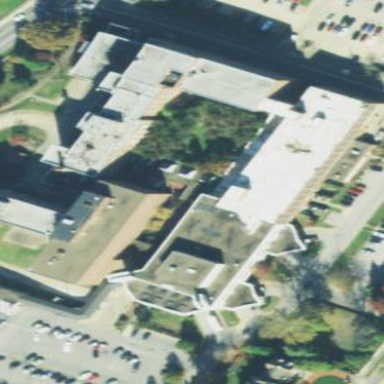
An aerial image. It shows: Hospital building.